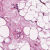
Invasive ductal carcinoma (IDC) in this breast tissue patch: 0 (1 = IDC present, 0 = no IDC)